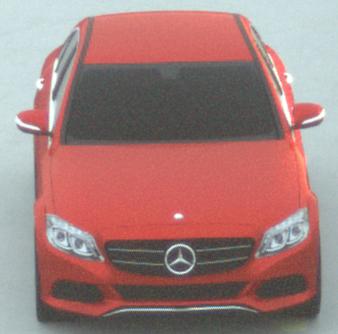
Make: Mercedes-Benz
Model: C 160
Detailed model: C-Class (205) Limousine
Model produced from: 2015/04
Model produced until: 2018/04
Doors: 4
Color: red
Road condition: dry road
Daytime: sunrise or sunset
Contrast: low contrast